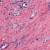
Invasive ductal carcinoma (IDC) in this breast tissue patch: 1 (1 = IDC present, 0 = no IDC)